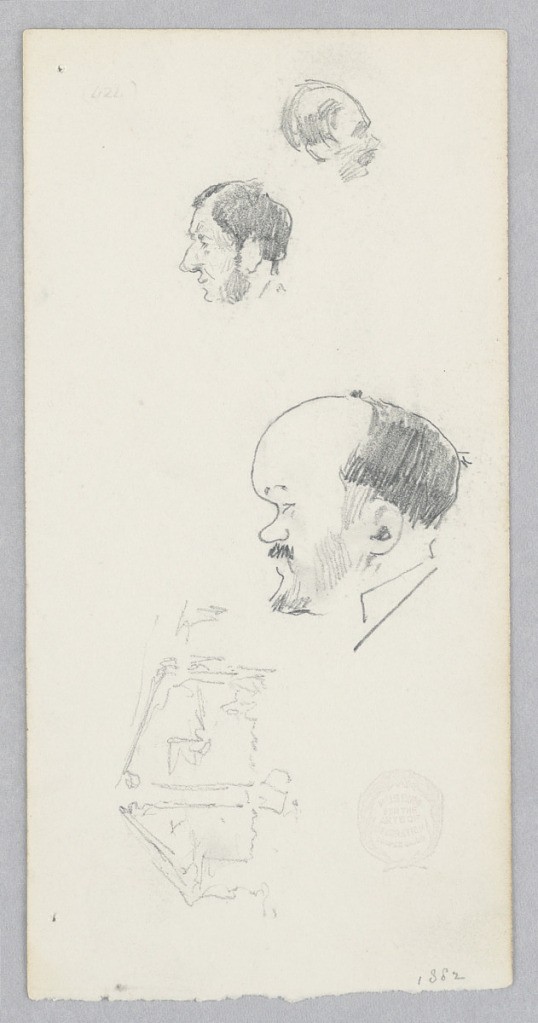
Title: Men
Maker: Robert Frederick Blum, American, 1857–1903
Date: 1882
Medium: Graphite on wove paper
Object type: Drawing
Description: Partial sketch of three male figures.